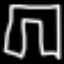
Label: pants